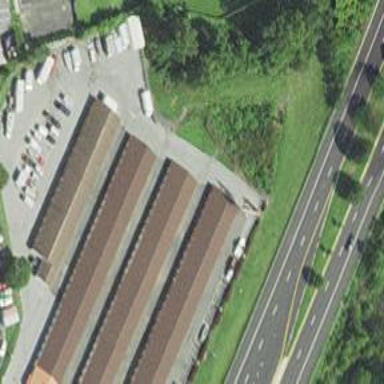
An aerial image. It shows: Storage building.